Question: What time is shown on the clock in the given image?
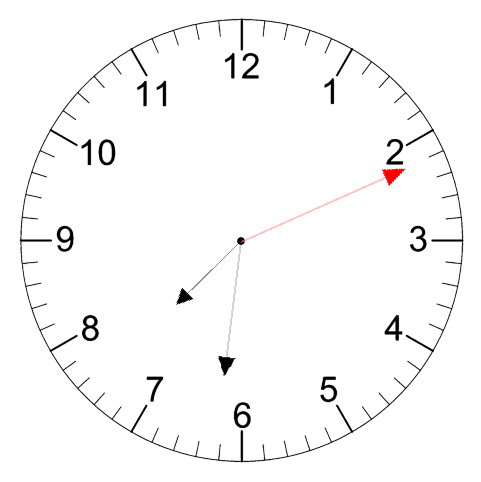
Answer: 07:31:11